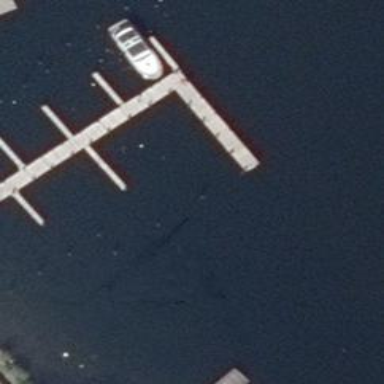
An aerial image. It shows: Man-made pier.